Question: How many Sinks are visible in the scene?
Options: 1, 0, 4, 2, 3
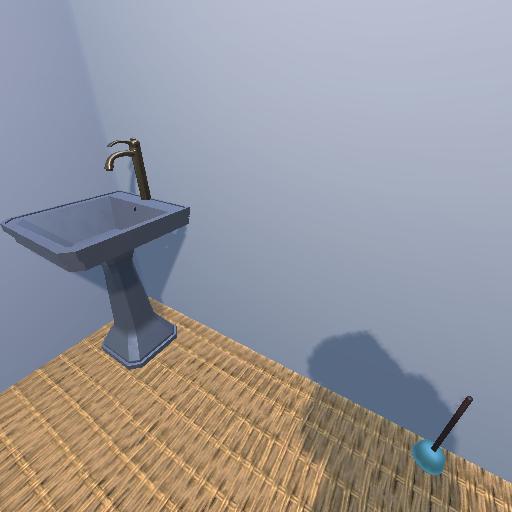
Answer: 1